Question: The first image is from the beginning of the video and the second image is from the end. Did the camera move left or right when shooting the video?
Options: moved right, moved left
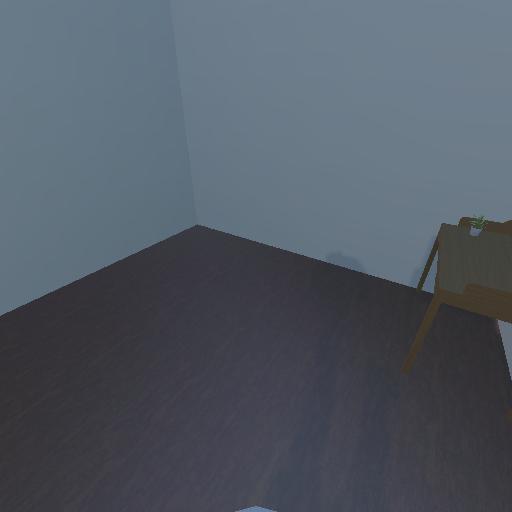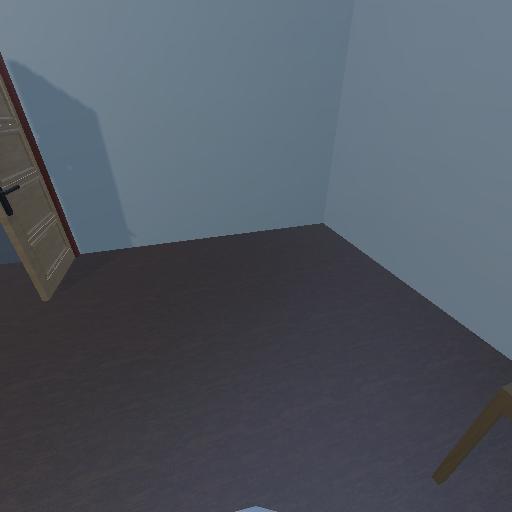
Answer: moved right